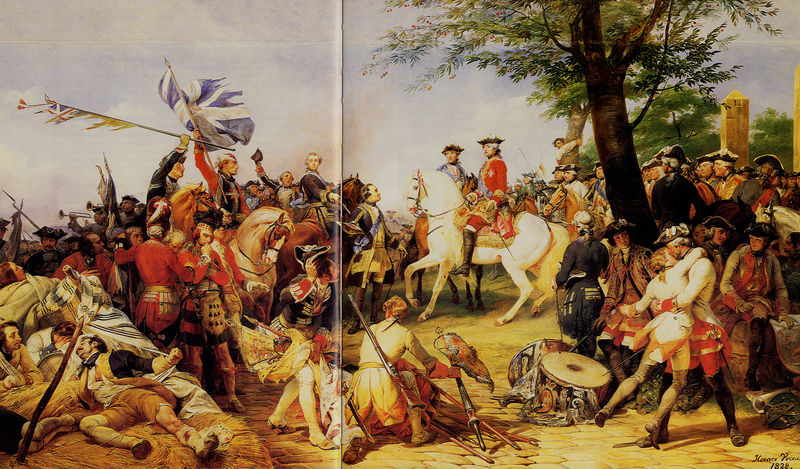
Titel: Bataille de Fontenoy (11 mai 1745), Die Schlacht von Fontenoy
Künstler: Horace Vernet
Standort: Versailles
Institution: Galerie des Batailles
Schlagwörter: baum, blau, blätter, fuß, gemälde, himmel, kampf, kämpfer, laub, mann, schatten, weiß, wolken, wunde, bäume, frauen, gelb, grün, landschaft, menschen, ocker, äste, braun, bunt, frankreich, frau, grau, hut, hüte, licht, mitte, männer, orange, schwarz, strasse, stroh, szene, rot, tier, tiere, weg, beige, malerei, tanz, feier, stehen, tod, tot, signatur, baumstamm, erde, strauch, zweige, büsche, boden, gold, tücher, decke, blatt, pflanzen, england, renaissance, bauern, pferd, pferde, reiter, turm, adelige, fell, reiten, schweif, zaumzeug, kuss, umarmung, liegen, ruhen, fahnen, man, pflaster, fahne, flagge, ernte, heu, amerika, wagen, friedrich, gewalt, krieg, querformat, schlacht, vernet, historienbild, könig, lanze, soldaten, falte, deutsch, strumpf, freude, fetzen, buch, burg, kreuz, türme, vernichtung, abschied, heuhaufen, seite, militär, revolution, streit, säbel, uniform, uniformen, waffen, soldat, tote, verletzt, verletzte, waffe, napoleon, dreispitz, orden, stiefel, herrscher, frieden, trommel, armee, fürst, schimmel, sieg, triumph, seiten, ende, sterben, gewehr, ross, mittelalter, eroberung, general, obelisk, lanzen, feldherr, balu, macht, speer, trompeten, flaggen, begrüßung, fanfare, golden, gewehre, esche, papagei, buchseiten, verwundet, gefallene, verwundete, fritz, trommler, stumpf, gruß, knick, preußen, baumstumpf, englisch, abbildung, kakadu, kniefall, kampffeld, schlachtfeld, standarte, pistole, lager, satteldecke, heimkehr, decken, obelisken, stele, trompete, baum bäume, indianer, trommeln, buchmalerei, verletzter, bajonette, rieter, wiedersehen, muskete, schlachtenbild, elb, um 1800, kriegsgetümmel, kapitulation, hogarth, großbritannien, frankteich, fusssoldat, horace, huraa, ksmpf, lagere, ppferd, qerformat, soldaten preussenkönig, stoh, tro,,eln, taumel, küssende, laun, kriegsbild, kriegsgebiet, kampf#, schottlandd